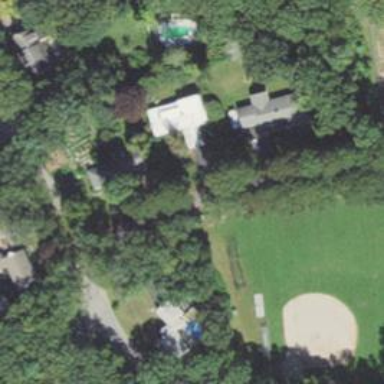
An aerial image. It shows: Residential driveway.